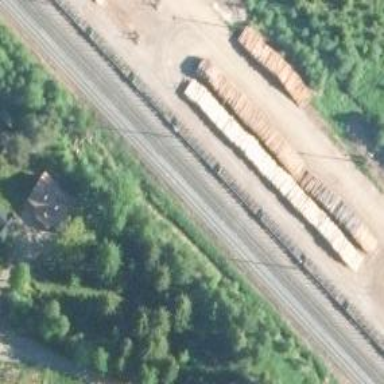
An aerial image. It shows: Railway siding with rails.